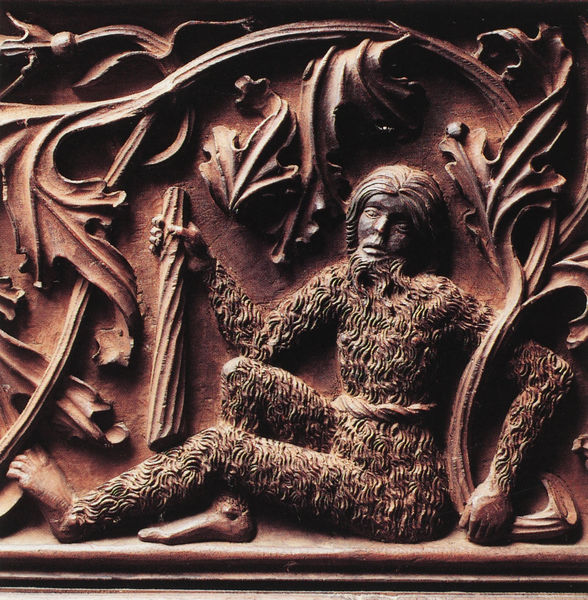
Titel: Sillería del Coral; Chorgestühl, Miserikordie
Künstler: Juan de Bruselas
Institution: Zamora, Heilige Kathedrale
Schlagwörter: blätter, hand, laub, mann, sitzen, braun, holz, gürtel, ornament, bart, gesicht, johannes, mensch, haare, pflanze, stock, ranken, fell, relief, stab, seil, knüppel, ranke, schnitzerei, geschnitzt, akanthus, sitzender mann, wilder mann, verzweiflung, ornamente